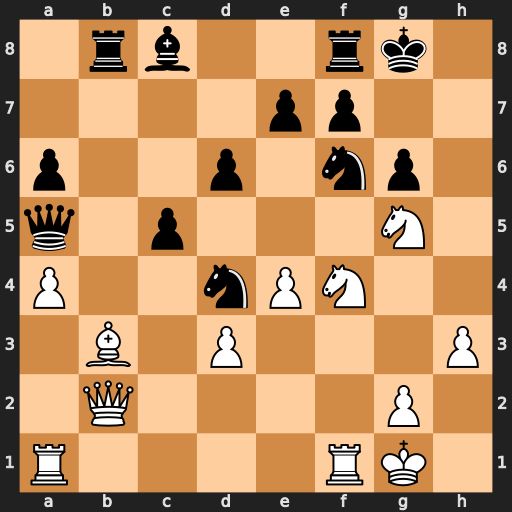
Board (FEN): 1rb2rk1/4pp2/p2p1np1/q1p3N1/P2nPN2/1B1P3P/1Q4P1/R4RK1
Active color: w
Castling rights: -
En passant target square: -
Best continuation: Bxf7+ Rxf7 Qxb8